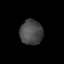
Tissue: prostate
Cell type: T cells
Senescence score: 0.3265
Nuclear area (px): 553
Mean DAPI intensity: 72.955